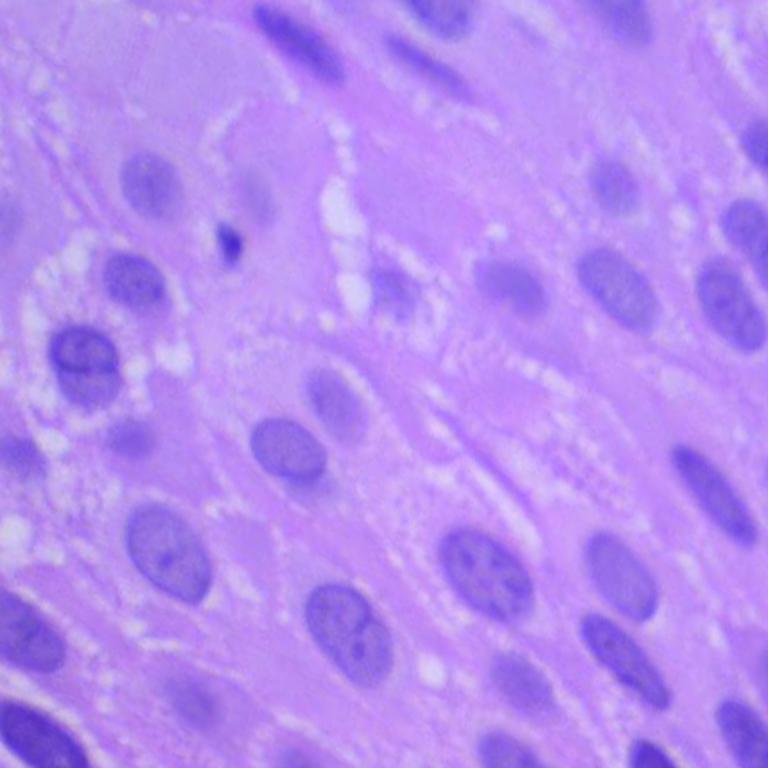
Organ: lung
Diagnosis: squamous carcinomas